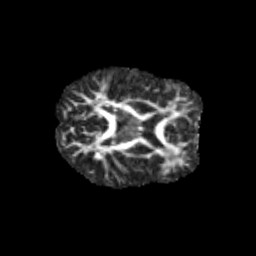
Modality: FA
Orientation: axial
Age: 11
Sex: female
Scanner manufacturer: siemens
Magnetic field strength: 3 T
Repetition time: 3.8 s
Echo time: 0.07 s